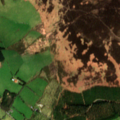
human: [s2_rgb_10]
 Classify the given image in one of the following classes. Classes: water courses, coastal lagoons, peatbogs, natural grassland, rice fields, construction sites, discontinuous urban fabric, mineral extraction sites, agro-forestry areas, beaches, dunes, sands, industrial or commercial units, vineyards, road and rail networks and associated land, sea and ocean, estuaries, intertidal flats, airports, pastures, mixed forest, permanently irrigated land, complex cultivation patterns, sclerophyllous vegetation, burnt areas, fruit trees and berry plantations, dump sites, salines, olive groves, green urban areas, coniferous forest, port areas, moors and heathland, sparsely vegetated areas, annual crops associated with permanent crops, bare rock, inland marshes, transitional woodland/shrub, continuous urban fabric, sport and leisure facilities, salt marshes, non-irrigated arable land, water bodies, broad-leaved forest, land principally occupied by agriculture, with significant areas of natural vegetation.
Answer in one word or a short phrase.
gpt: pastures, land principally occupied by agriculture, with significant areas of natural vegetation, coniferous forest, moors and heathland